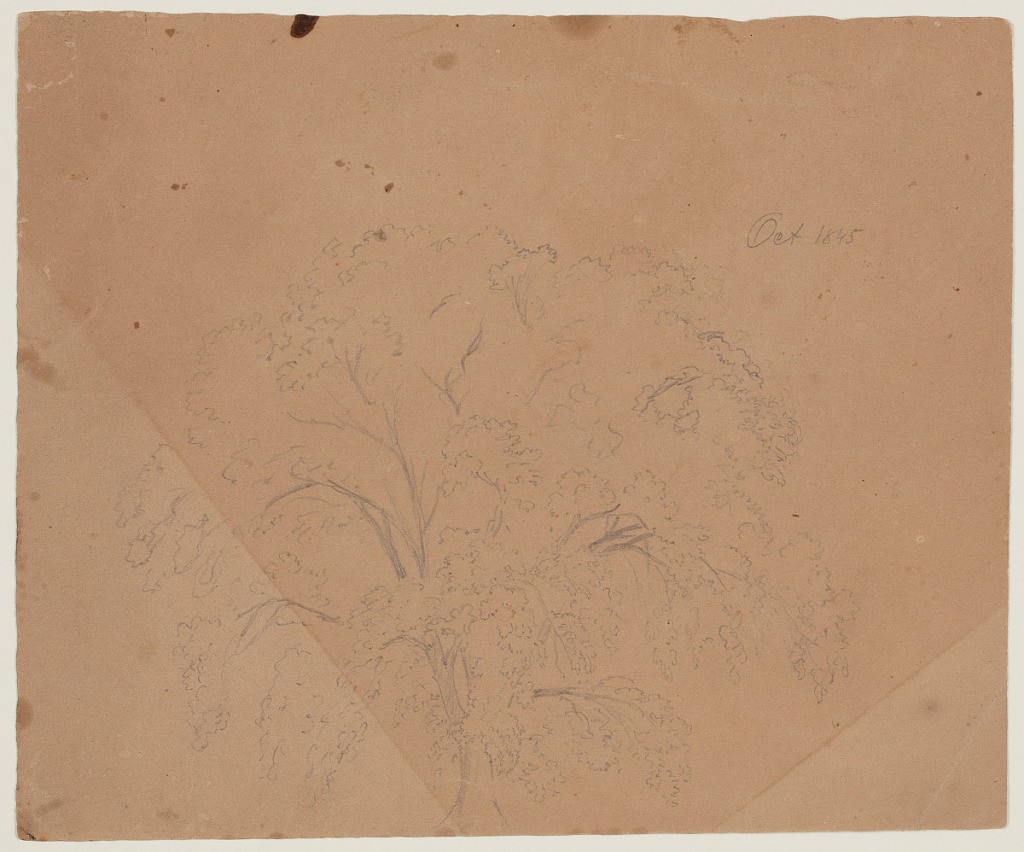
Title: Elm Tree, Hartford, Connecticut
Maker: Frederic Edwin Church, American, 1826–1900
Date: October 1845
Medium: Graphite on light brown wove paper; verso: graphite and white gouache
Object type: Drawing
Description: Botanical sketch of an elm tree in Hartford, Connecticut. Dominating the composition at center, the tree has a lush canopy, roughly spherical in shape, with lower boughs that nearly reach the ground. Its dark branches are visible throughout.

Verso: Mixed sketches showing views of two 17th-century English women in Puritan dress beside a horse viewed from the rear (both drawings are preparatory sketches for the artist's finished work, "Hooker and Company Journeying through the Wilderness from Plymouth to Hartford, in 1636" from 1846), as well as a view of St. John's Church in Hartford, Connecticut (demolished). At upper right, two women are shown frontally as they are adorned in the wide-brimmed hats and frilly collars (known as ruffs) typical to 17th century English Puritan dress. Below them at lower right, a horse is viewed obliquely from the rear as it is highlighted in white gouache (this is the central horse in "Hooker and Company"). At center left, the tall, tapering, and extremely sharp spire of the now-demolished St. John's Episcopal Church in Hartford, Connecticut, is shown beside other rooftops and beyond a lush tree at right.